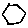
Label: hexagon